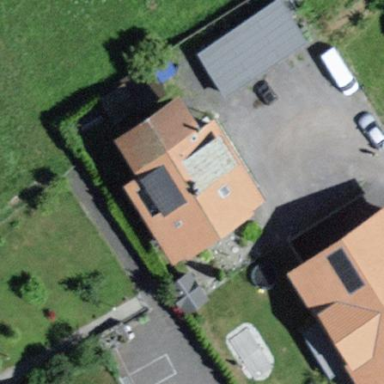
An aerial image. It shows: Residential building.